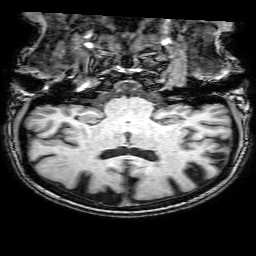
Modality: T1w
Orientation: sagittal
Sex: female
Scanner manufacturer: philips
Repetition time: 0.00819 s
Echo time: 0.00376 s